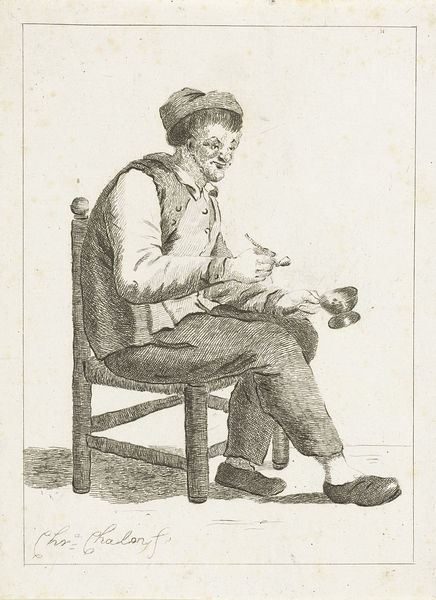
Titel: Rokende boer met pijp en test
Künstler: Pieter de Mare
Standort: Amsterdam
Institution: Rijksmuseum
Schlagwörter: mann, schatten, sitzen, hut, raum, stuhl, zeichnung, bart, hemd, hose, falten, rahmen, signatur, sessel, schuhe, pfeife, rauchen, kerze, socken, becher, gefäß, unterschrift, schraffur, stich, schuh, gebückt